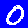
Digit: 0